Question: My app is displaying all the firebase data in firebaseRecycler Adapter. I want to exclude the data of current online user from displaying. e-g Ibad Ullah login to the app then his data must not be displayed in the recyclerview. I used orderByChild but it is hiding all users data. How can I achieve this? Thank You. Below is my code.
'''
if(fAuth.getCurrentUser() != null){
UID = FirebaseAuth.getInstance().getCurrentUser().getUid();
}
dRef.child(UID).addValueEventListener(new ValueEventListener() {
@Override
public void onDataChange(@NonNull DataSnapshot snapshot) {
remainingClicks = String.valueOf(snapshot.child("clicksRemain").getValue(Integer.class));
showGigCount = String.valueOf(snapshot.child("showGigCount").getValue(Integer.class));
fiverrLink1 = (String) snapshot.child("gig").getValue();
String username = (String) snapshot.child("name").getValue();
clicks.setText(remainingClicks);
userName.setText(username);
}
@Override
public void onCancelled(@NonNull DatabaseError error) {
}
});
recyclerView = findViewById(R.id.dashboardRCV);
recyclerView.setLayoutManager(new LinearLayoutManager(this));
LoadData();
}
private void LoadData() {
options = new FirebaseRecyclerOptions.Builder<ModelClass>()
.setQuery(dRef, ModelClass.class)
.build();
adapter = new FirebaseRecyclerAdapter<ModelClass, MyViewHolder>(options) {
@Override
protected void onBindViewHolder(@NonNull MyViewHolder holder, int position, @NonNull ModelClass model) {
if (dRef.child(UID).child("clicksRemain").equals(0)){
zeroClicks.setVisibility(View.VISIBLE);
recyclerView.setVisibility(View.GONE);
}
holder.previewLink.setURL(model.getGig(), new URLEmbeddedView.OnLoadURLListener() {
@Override
public void onLoadURLCompleted(URLEmbeddedData data) {
holder.previewLink.title(data.getTitle());
holder.previewLink.description(data.getDescription());
holder.previewLink.host(data.getHost());
holder.previewLink.thumbnail(data.getThumbnailURL());
holder.previewLink.favor(data.getFavorURL());
}
});
//This will hide the gig if its showGigCount becomes 0
Query query = dRef.orderByChild("showGigCount").equalTo(0);
ValueEventListener valueEventListener = new ValueEventListener() {
@Override
public void onDataChange(@NonNull DataSnapshot snapshot) {
if (snapshot.exists()){
holder.previewLink.setVisibility(View.GONE);
}else{
holder.previewLink.setVisibility(View.VISIBLE);
}
}
@Override
public void onCancelled(@NonNull DatabaseError error) {
}
};
query.addListenerForSingleValueEvent(valueEventListener);
holder.previewLink.setOnClickListener(new View.OnClickListener() {
@Override
public void onClick(View v) {
// String profileLink = getRef(position).child(model.getGig()).toString();
Intent browserIntent = new Intent(Intent.ACTION_VIEW, Uri.parse(model.getGig()));
startActivity(browserIntent);
}
});
'''

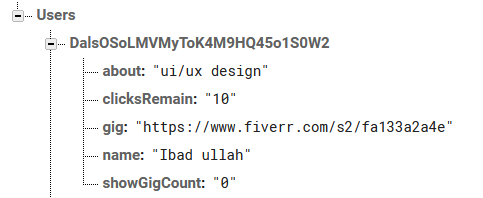
Answer: There is no way to exclude a specific node from the Firebase database results, so the common way to do this is by the node for the current user in the UI:
'''
@Override
protected void onBindViewHolder(@NonNull MyViewHolder holder, int position, @NonNull ModelClass model) {
if (/* check whether this node is for the current */) {
holder.itemView.setVisibility(View.GONE);
}
else {
holder.itemView.setVisibility(View.VISIBLE);
}
holder.geglink.setText(model.getGig());
}
'''
Also see:
- <URL>
You'll also either need to <URL>, or you can keep a separate list of the keys.